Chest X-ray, PA view. Patient: 59 years old, sex M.
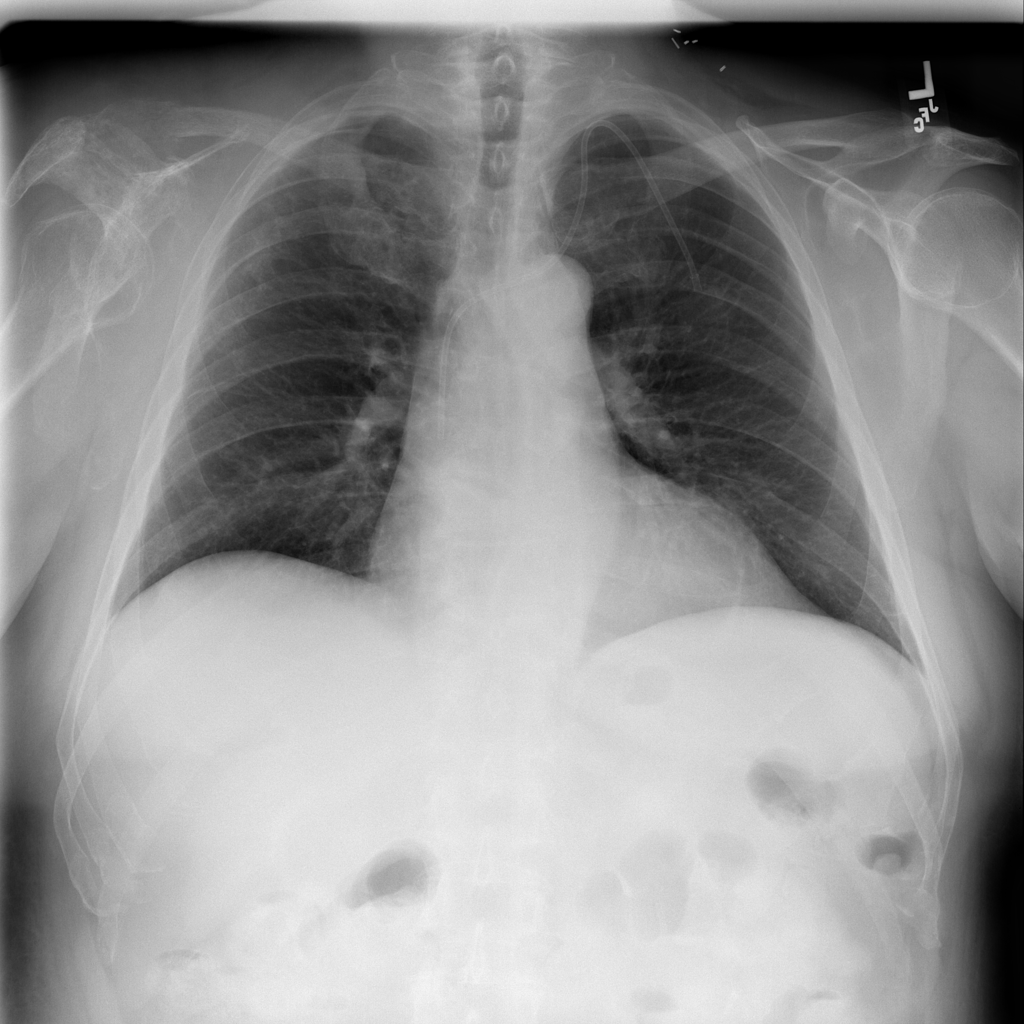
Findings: No Finding